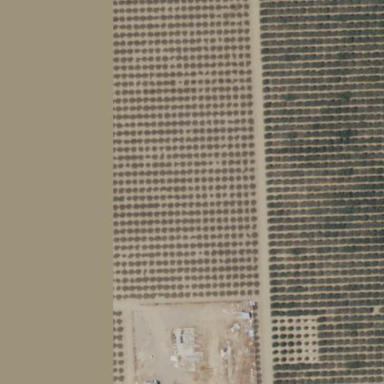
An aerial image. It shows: Orchard filled with pomegranate trees.